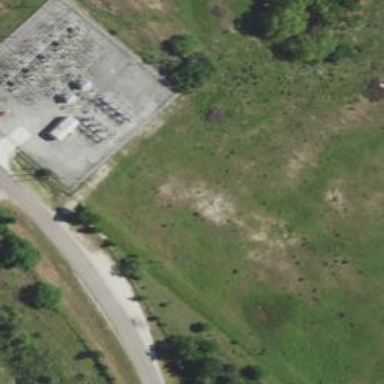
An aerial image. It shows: Outdoor distribution substation protected by fence.